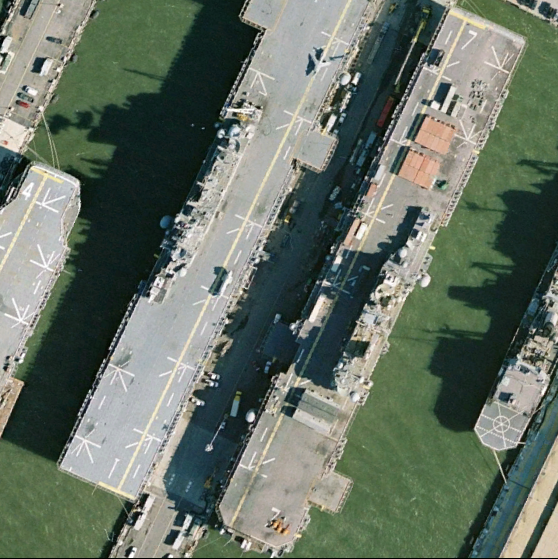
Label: assault